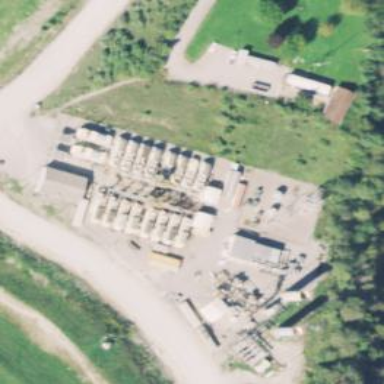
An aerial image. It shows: Generator is pictured.